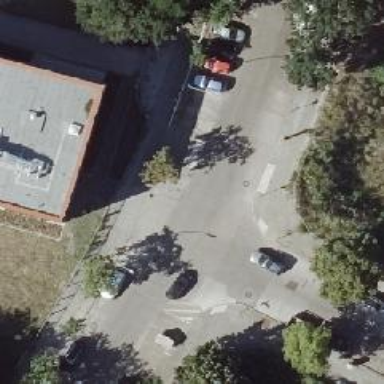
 there is parallel parking available on the street."